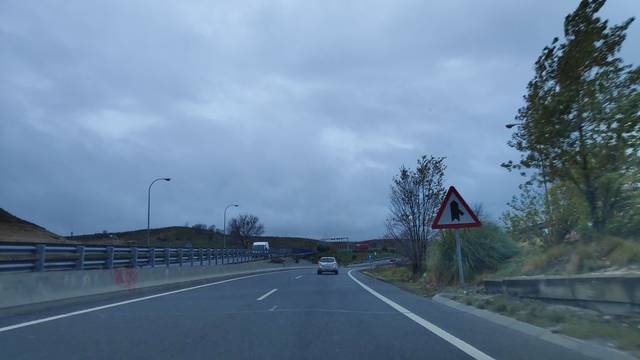
Region: Spain
Coordinates: 40.442, -3.594